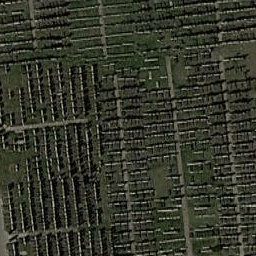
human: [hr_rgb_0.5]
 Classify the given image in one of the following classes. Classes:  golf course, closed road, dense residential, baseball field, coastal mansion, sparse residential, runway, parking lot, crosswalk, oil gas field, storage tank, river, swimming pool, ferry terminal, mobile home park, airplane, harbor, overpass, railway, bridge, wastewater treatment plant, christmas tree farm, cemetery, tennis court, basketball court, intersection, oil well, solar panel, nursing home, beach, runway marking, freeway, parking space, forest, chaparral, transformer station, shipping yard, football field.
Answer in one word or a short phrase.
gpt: cemetery